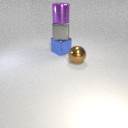
large blue metal cube below large gray metal cube